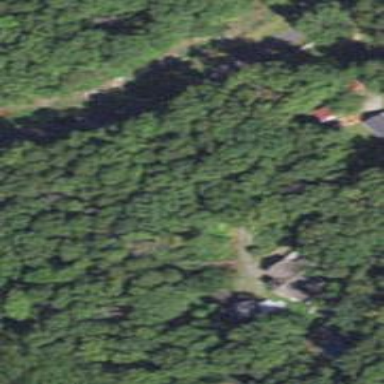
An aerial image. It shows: Driveway.